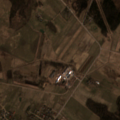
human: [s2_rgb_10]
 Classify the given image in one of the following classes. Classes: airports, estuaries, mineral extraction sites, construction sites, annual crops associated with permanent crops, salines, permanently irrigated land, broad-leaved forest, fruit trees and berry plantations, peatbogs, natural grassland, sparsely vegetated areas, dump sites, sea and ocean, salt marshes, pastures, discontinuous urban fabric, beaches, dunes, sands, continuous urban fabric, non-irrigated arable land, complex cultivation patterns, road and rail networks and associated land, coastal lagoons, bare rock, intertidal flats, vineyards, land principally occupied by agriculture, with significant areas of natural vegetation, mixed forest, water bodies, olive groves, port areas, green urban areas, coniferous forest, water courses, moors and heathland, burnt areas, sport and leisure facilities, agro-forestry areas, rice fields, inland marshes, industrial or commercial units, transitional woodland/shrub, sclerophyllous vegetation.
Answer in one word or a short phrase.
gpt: discontinuous urban fabric, non-irrigated arable land, complex cultivation patterns, mixed forest